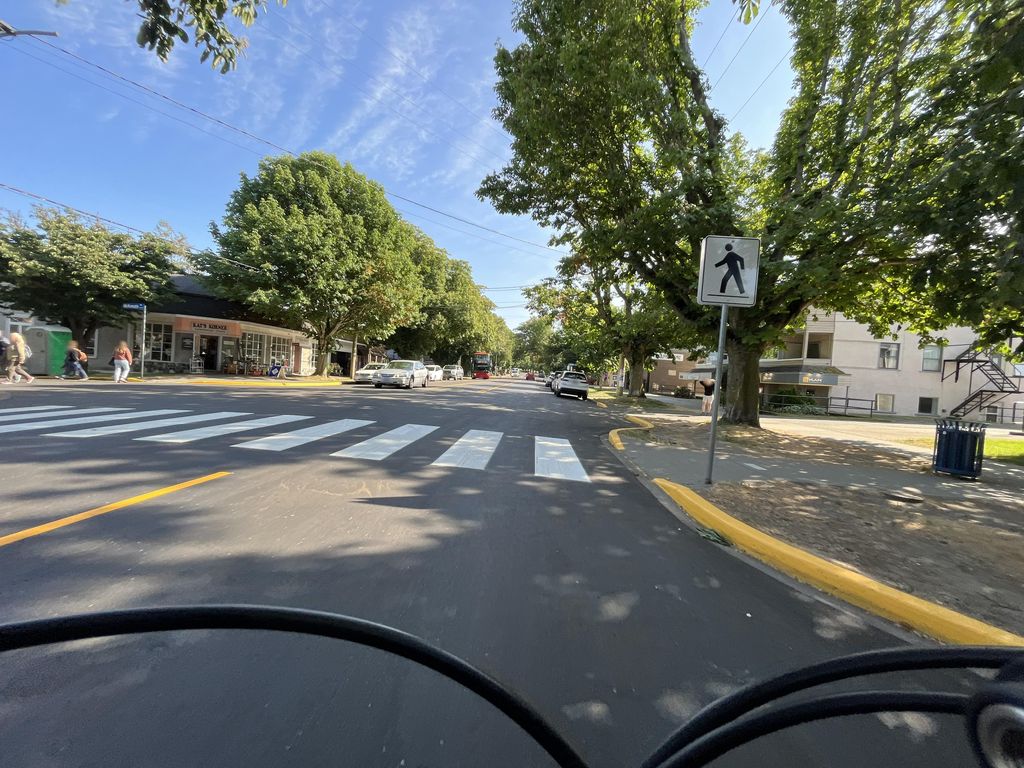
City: victoria